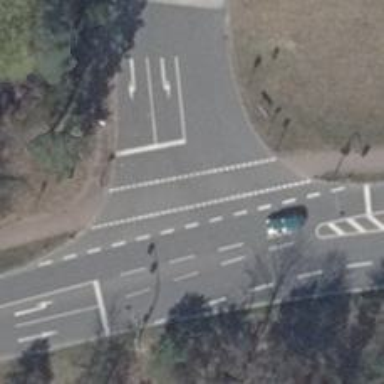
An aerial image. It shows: Road crossing with traffic signals.